Question: I'm new to ggplot and, while this seems like a simple question, I'm baffled. I get the error message
> Don't know how to automatically pick scale for object of type xts/zoo.
Defaulting to continuous.
And I don't see a line on my graph. Here's the output :

Here's my code:
'''
> library(quantmod)
> library(TTR)
> library(ggplot2)
> getSymbols("SPY")
[1] "SPY"
> price<-SPY[,1]
> ggplot(price,aes(x=time(price),y=price),geom_line(color="blue"))
'''
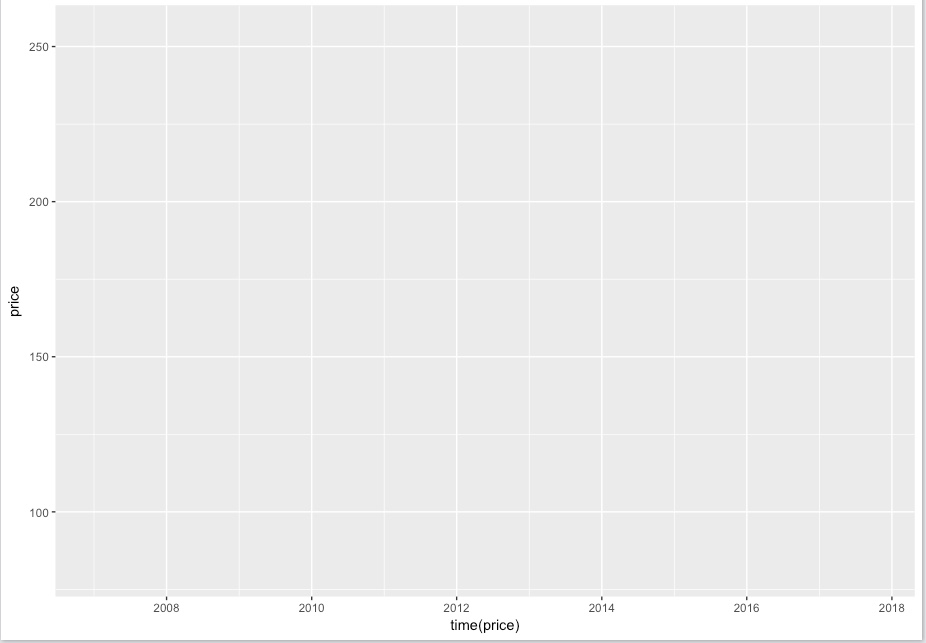
Answer: zoo provides 'autoplot.zoo' to plot xts/zoo objects with ggplot2:
'''
autoplot(price, col = I("blue")) + ggtitle("SPY")
'''
Also check out 'chart_Series' (from quantmod) which uses classic graphics:
'''
chart_Series(SPY)
'''